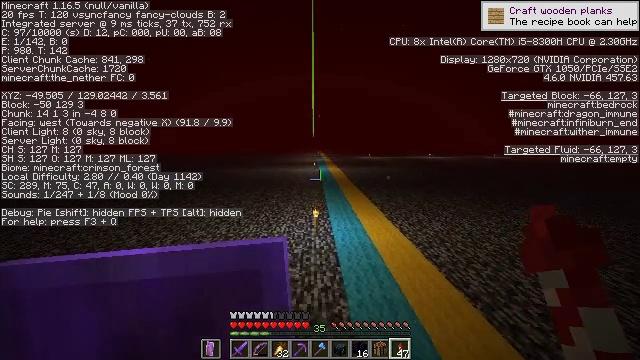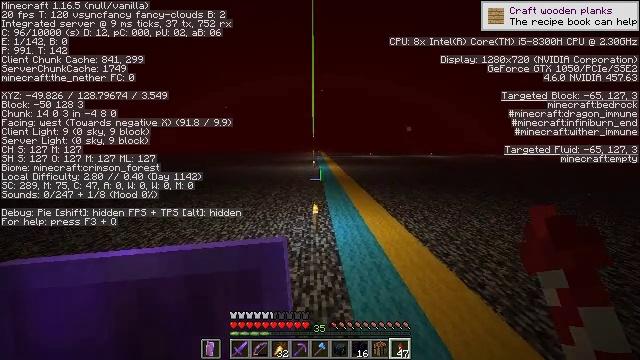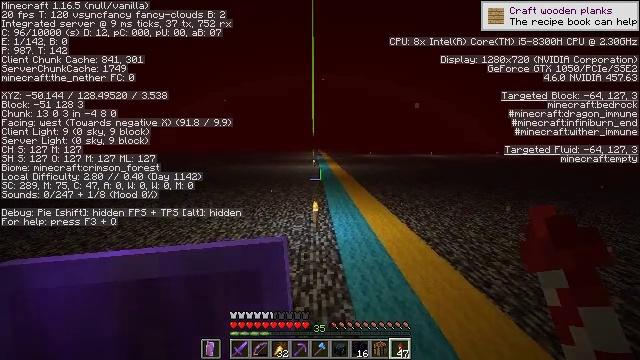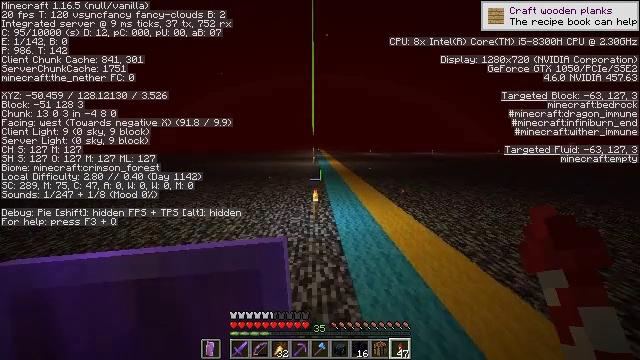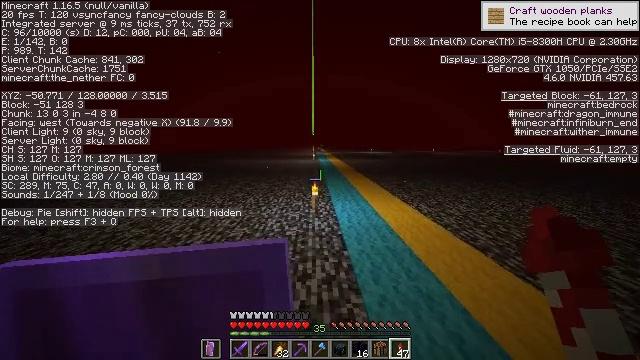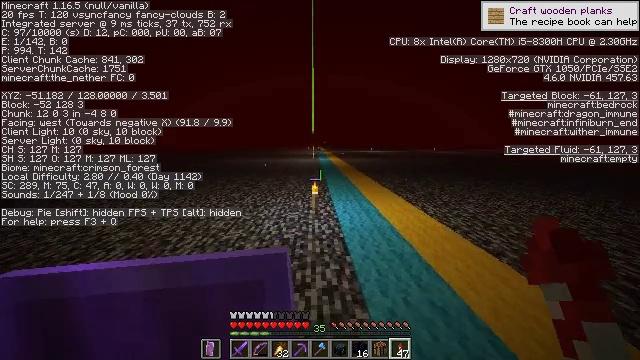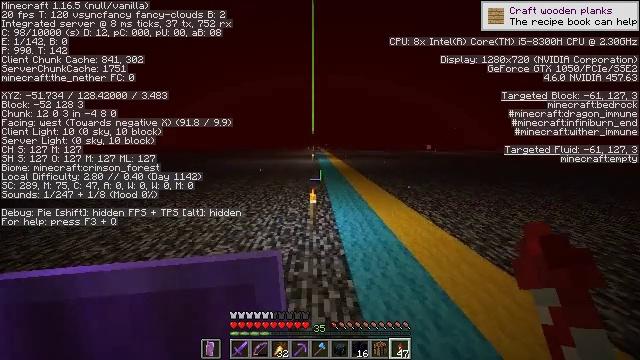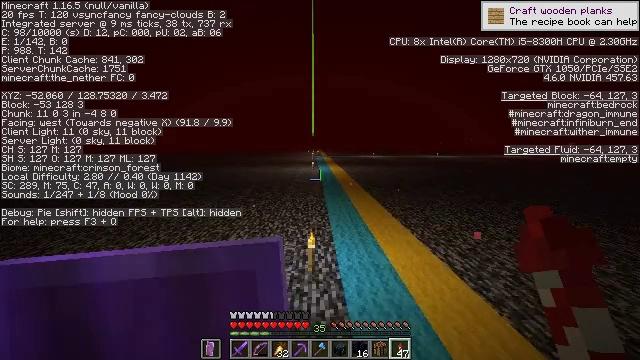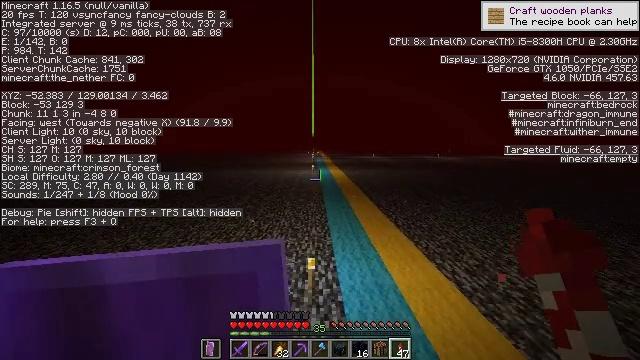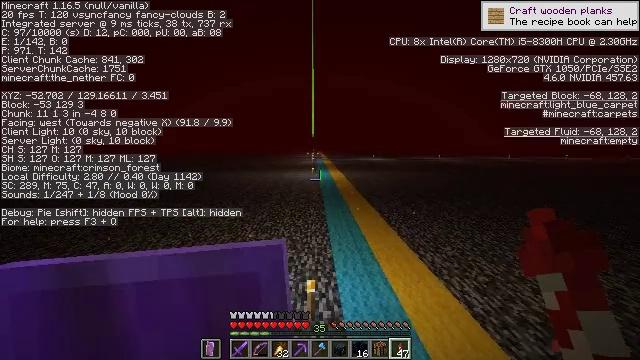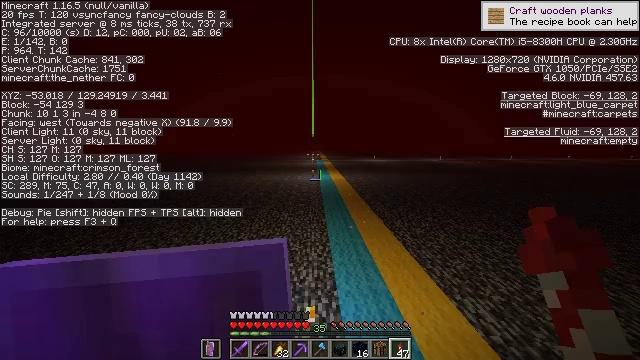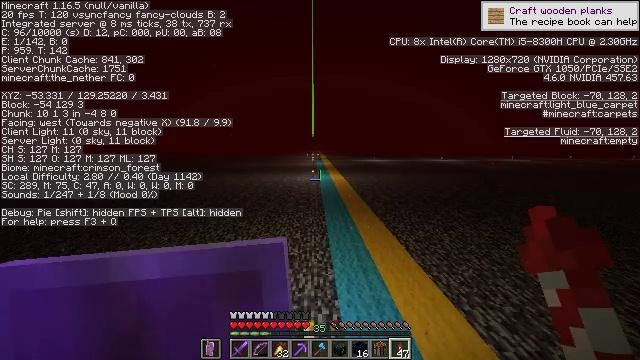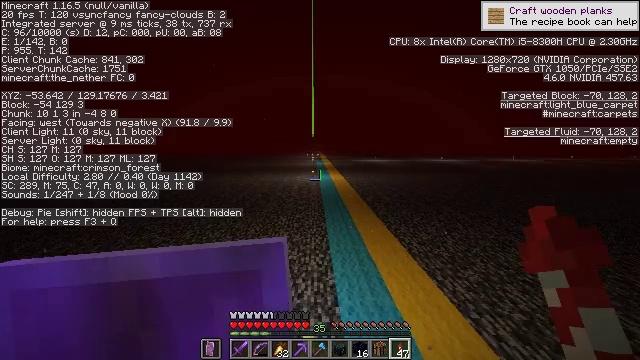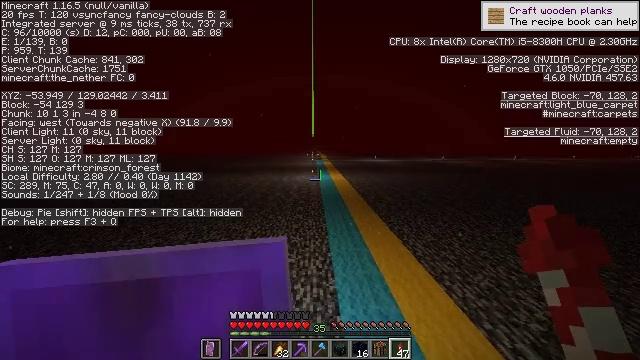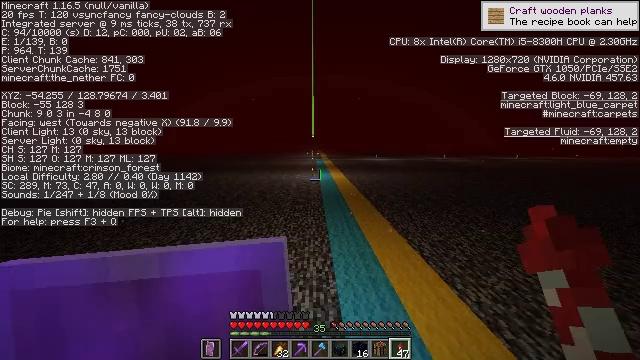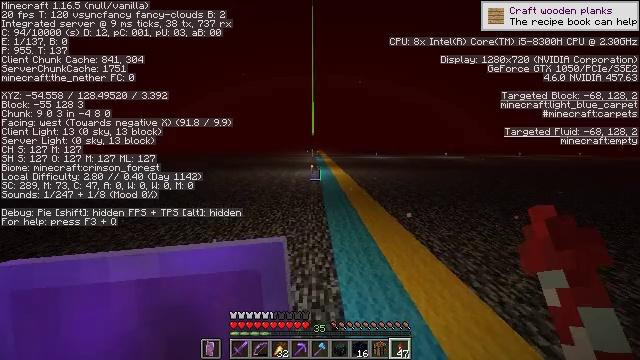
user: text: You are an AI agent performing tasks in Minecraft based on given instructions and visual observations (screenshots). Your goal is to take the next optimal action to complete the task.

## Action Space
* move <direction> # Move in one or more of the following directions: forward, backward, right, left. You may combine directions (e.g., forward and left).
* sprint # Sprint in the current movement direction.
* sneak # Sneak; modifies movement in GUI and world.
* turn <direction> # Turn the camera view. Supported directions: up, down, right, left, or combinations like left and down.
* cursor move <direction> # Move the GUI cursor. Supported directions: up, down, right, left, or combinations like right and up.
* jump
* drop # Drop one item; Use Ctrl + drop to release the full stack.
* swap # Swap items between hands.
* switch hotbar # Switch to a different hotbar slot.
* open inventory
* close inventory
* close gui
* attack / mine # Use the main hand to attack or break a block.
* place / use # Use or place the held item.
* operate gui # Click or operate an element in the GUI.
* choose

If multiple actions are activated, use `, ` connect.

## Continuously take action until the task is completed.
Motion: motion action
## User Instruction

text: Make a light gray carpet with wool.
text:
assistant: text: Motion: move forward, sprint, attack / mine
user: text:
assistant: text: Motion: move forward, sprint, attack / mine
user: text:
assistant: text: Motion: move forward, sprint, attack / mine
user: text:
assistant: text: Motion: move forward, sprint, attack / mine
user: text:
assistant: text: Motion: move forward, sprint, attack / mine
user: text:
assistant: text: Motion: move forward, sprint, attack / mine, jump
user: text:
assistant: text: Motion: move forward, sprint, attack / mine, jump
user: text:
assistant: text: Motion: move forward, sprint, attack / mine, jump
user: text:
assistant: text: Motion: move forward, sprint, attack / mine, jump
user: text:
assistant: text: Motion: move forward, sprint, attack / mine, jump
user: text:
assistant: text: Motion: move forward, sprint, attack / mine, jump
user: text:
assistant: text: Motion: move forward, sprint, attack / mine
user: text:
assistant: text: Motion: move forward, sprint, attack / mine
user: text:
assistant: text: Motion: move forward, sprint, attack / mine
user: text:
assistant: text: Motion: move forward, sprint, attack / mine
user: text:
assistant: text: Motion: move forward, sprint, attack / mine
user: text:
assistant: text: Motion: move forward, sprint, attack / mine, jump
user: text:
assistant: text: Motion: move forward, sprint, attack / mine, jump
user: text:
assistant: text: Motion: move forward, sprint, attack / mine, jump
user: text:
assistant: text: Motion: move forward, sprint, attack / mine, jump
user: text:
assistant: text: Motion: move forward, sprint, attack / mine, jump
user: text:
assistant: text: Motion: move forward, sprint, attack / mine, jump
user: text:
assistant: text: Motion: move forward, sprint, attack / mine, jump
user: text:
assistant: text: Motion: move forward, sprint, attack / mine
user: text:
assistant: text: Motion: move forward, sprint, attack / mine
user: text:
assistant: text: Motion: move forward, sprint, attack / mine
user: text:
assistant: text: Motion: move forward, sprint, attack / mine
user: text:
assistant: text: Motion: move forward, sprint, attack / mine
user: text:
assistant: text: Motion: move forward, sprint, attack / mine
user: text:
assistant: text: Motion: move forward, sprint, attack / mine, jump